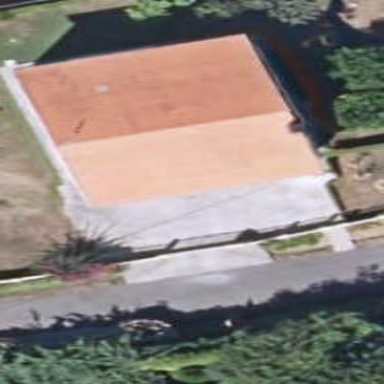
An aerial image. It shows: Simple house.